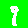
Digit: 9